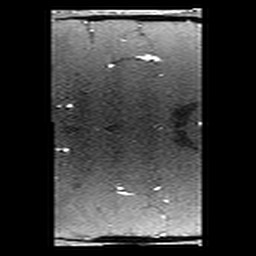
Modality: angio
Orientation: coronal
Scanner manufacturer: philips
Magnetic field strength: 7 T
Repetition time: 0.024 s
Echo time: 0.00384 s